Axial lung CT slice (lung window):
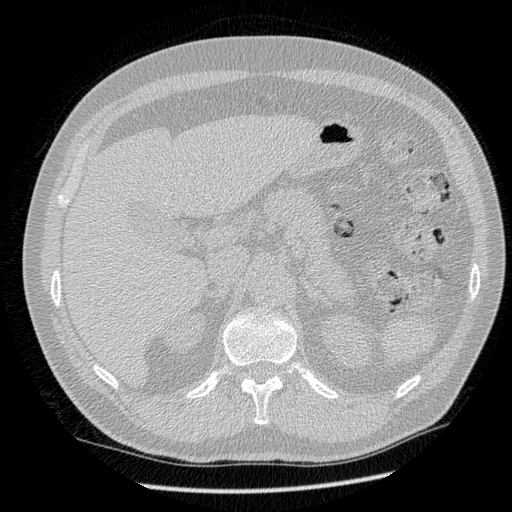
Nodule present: no